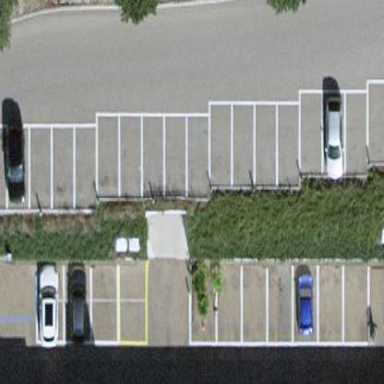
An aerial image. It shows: Parking area.